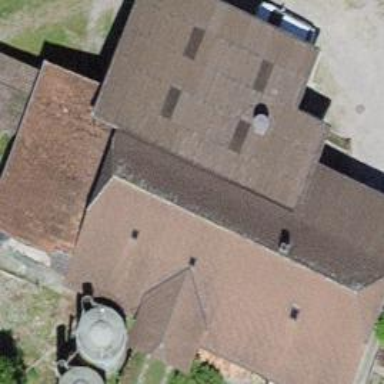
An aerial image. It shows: Farm building.